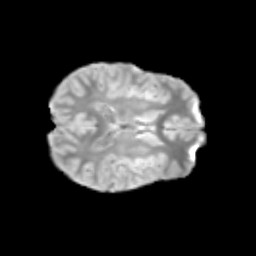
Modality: T2w
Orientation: axial
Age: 10
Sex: female
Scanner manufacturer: siemens
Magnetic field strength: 3 T
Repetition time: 3.8 s
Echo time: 0.07 s